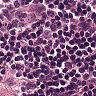
Metastatic tissue present: no